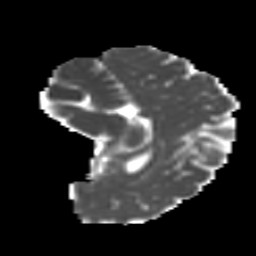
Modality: MD
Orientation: sagittal
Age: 9
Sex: female
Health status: ill
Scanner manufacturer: ge
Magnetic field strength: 3 T
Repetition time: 6.752 s
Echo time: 0.079 s